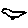
Label: bird